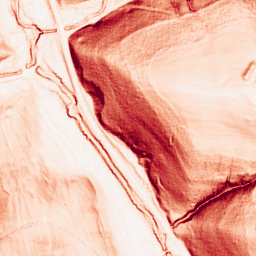
Category: morphological
Decomposition family: morphological_square
Decomposition parameters: operation: gradient
size: 3
Upsampling method: bicubic
Upsampling parameters: scale: 8
Upsampling scale: 8